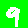
Digit: 9